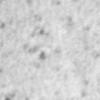
Label: no_change